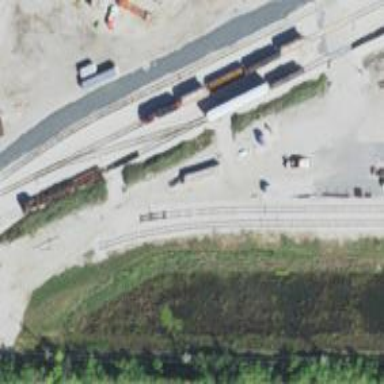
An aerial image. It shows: Abandoned railway yard.